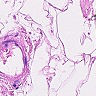
Metastatic tissue present: no